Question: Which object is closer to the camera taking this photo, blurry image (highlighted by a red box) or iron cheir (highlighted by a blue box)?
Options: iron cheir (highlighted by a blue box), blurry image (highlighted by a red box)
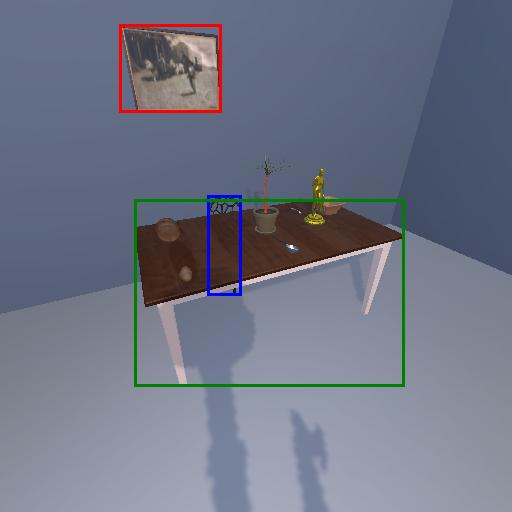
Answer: iron cheir (highlighted by a blue box)